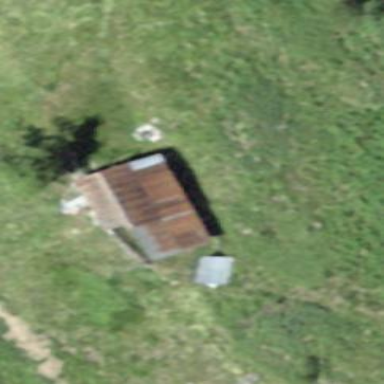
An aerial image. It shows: Cabin.